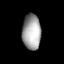
Tissue: lung
Cell type: Fibroblasts
Senescence score: 0.6067
Nuclear area (px): 642
Mean DAPI intensity: 162.329